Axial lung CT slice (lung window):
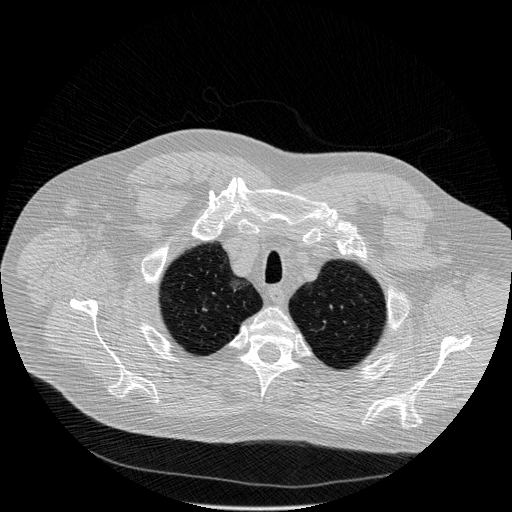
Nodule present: no